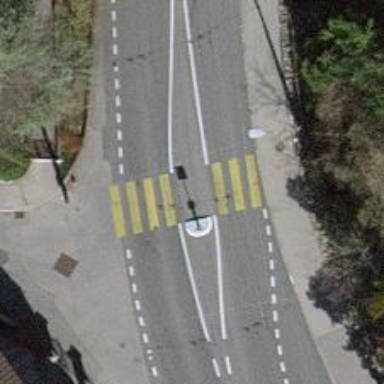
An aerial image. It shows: Marked crossing on footway. The crossing has visible markings.